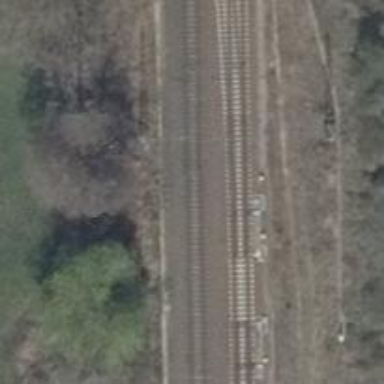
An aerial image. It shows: Railway switch.